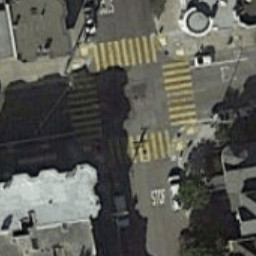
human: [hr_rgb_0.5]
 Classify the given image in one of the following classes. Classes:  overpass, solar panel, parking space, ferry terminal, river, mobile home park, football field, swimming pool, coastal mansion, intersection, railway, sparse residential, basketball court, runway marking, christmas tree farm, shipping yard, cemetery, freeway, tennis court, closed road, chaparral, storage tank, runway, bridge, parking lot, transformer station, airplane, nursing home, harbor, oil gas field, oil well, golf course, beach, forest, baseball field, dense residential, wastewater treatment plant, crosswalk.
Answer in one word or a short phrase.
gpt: crosswalk